Question: How can I user Google Map's API to get the directions and location for a variable.
Basically:
Say the variable is "harvard university", how can I get the location of it on a map, and directions/street view for that location and display it, like if you do a google search for "harvard university" on the right it comes up with the location, directions etc, how can I embed that into my website?
Thanks, I have tried to be as clear as possible.

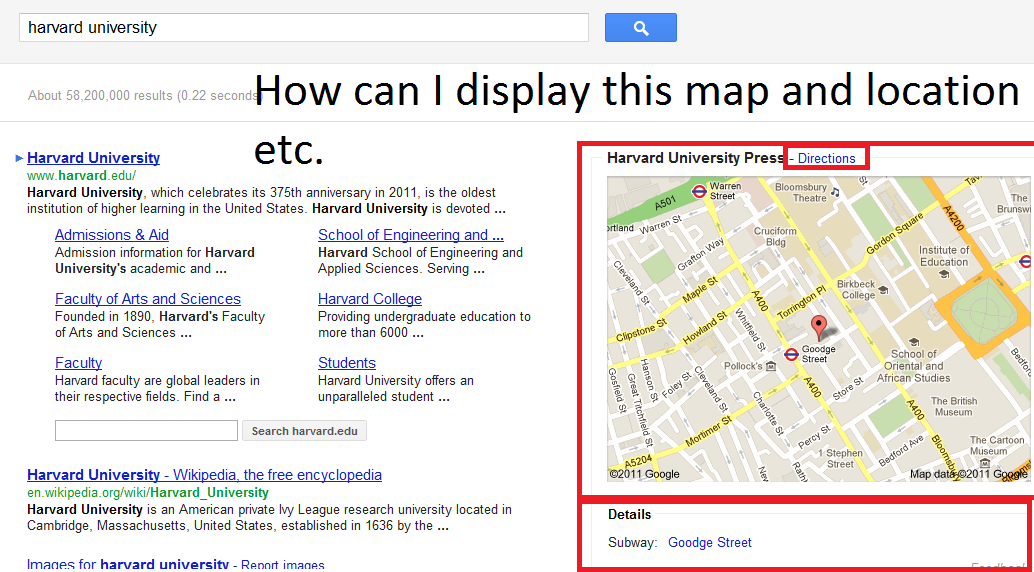
Answer: Geocoding won't work for most business names. Try the Places Library:
<URL>